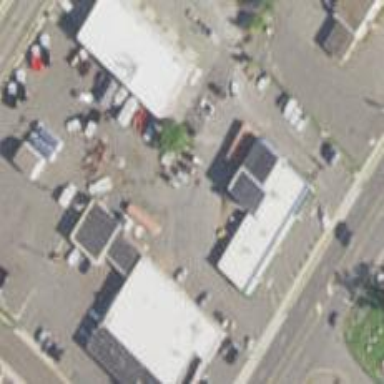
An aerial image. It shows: Building used as car repair shop.